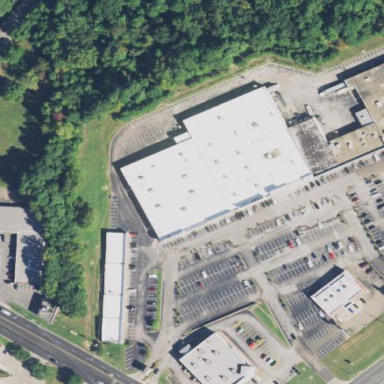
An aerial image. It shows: Retail building.